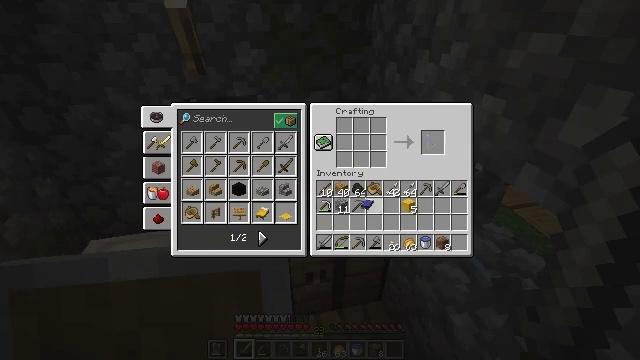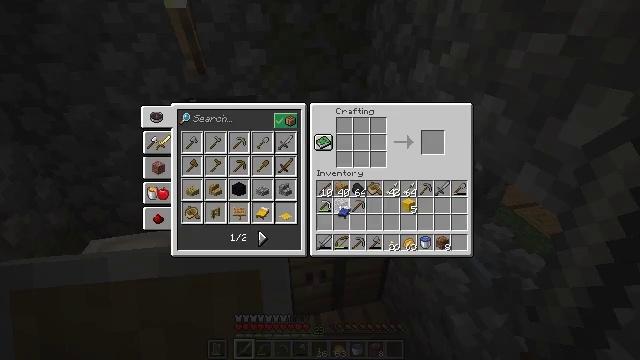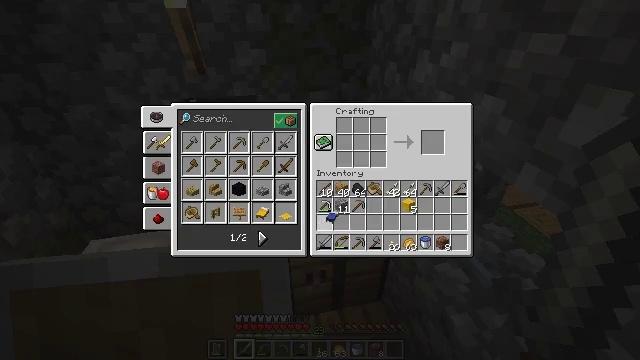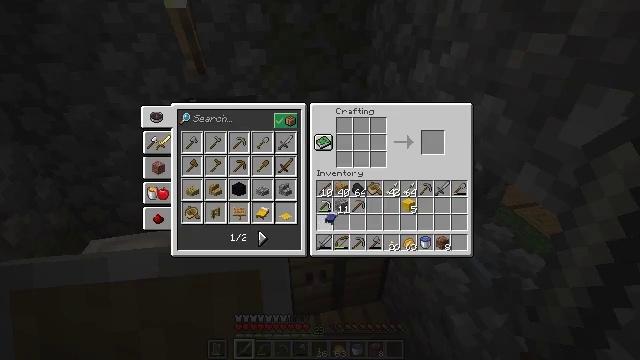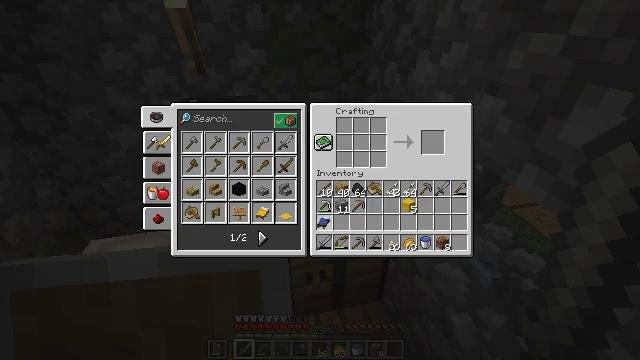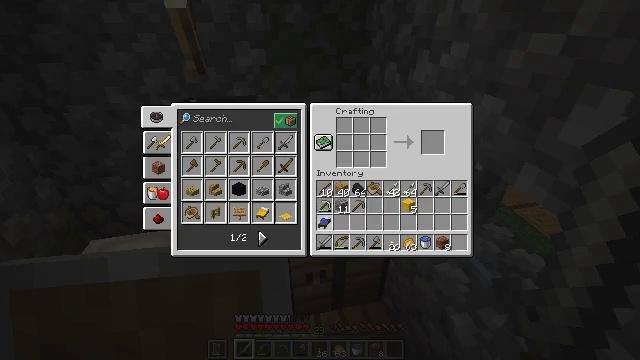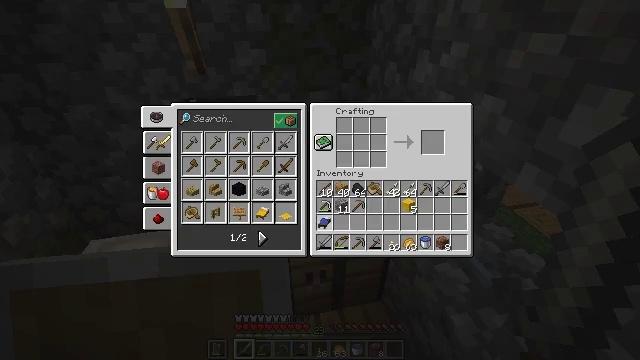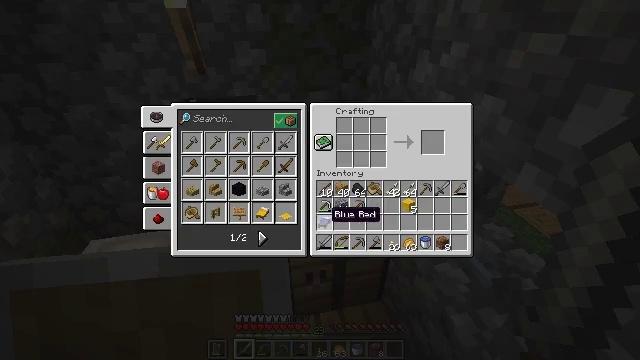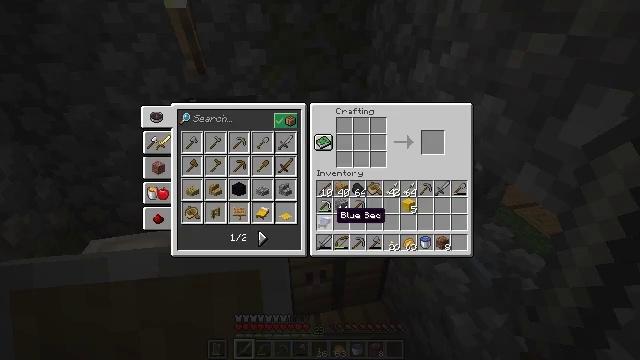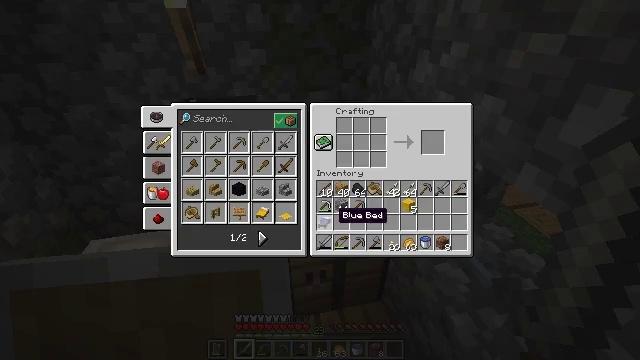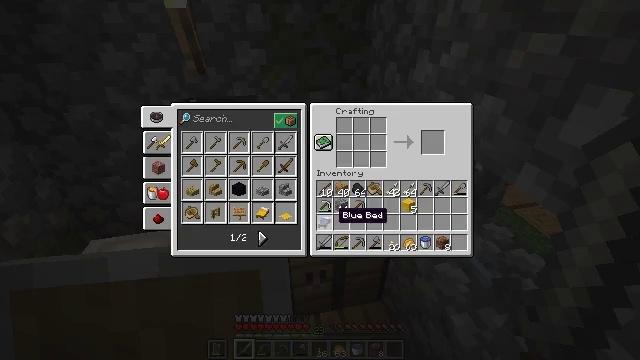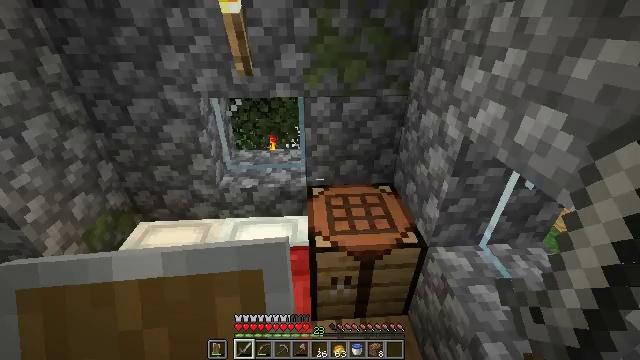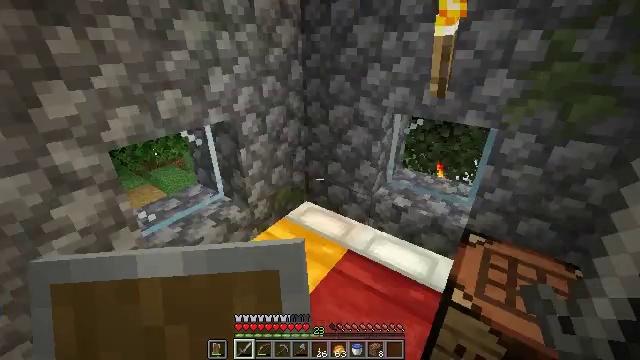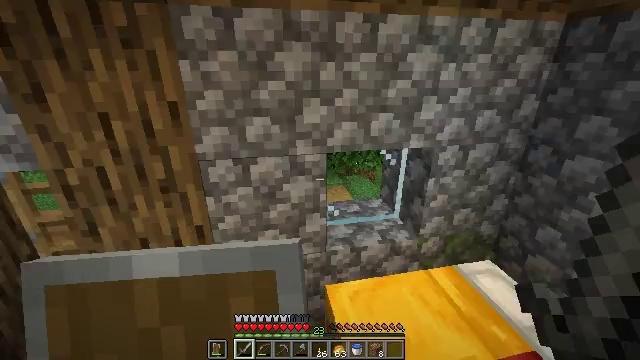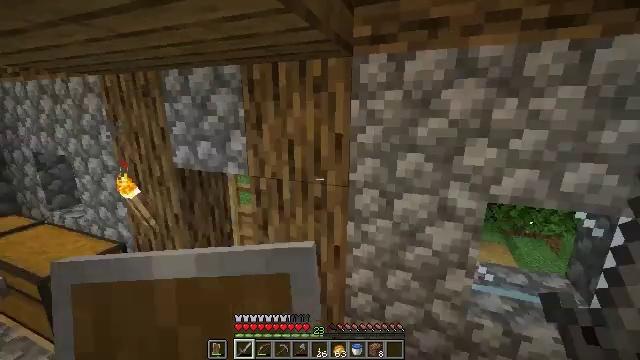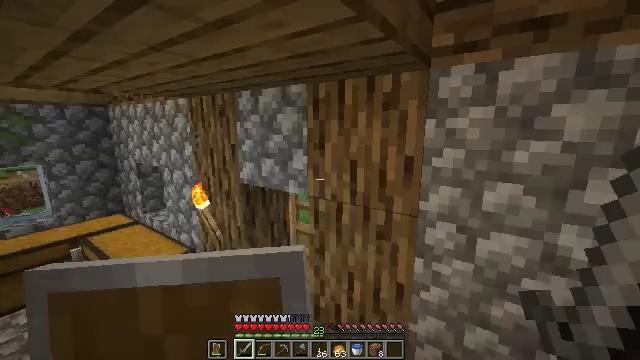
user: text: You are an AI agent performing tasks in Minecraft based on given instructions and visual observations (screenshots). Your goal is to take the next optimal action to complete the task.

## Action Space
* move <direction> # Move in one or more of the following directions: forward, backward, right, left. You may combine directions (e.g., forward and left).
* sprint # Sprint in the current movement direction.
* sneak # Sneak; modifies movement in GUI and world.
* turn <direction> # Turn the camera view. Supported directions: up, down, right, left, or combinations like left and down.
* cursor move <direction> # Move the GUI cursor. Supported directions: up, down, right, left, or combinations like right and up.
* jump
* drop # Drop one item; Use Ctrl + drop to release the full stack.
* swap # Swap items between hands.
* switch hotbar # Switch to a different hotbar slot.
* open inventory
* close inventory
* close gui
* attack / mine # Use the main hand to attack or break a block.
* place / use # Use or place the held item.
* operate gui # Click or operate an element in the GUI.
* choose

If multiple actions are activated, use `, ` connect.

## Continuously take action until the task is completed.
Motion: motion action
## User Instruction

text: craft item yellow banner
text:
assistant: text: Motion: turn left and down
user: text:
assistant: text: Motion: turn left
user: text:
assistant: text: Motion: no_op
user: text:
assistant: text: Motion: turn left
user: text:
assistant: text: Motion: attack / mine
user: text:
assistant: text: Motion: attack / mine
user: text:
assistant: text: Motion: no_op
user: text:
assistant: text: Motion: no_op
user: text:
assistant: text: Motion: no_op
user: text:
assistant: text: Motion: no_op
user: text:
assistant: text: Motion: turn left
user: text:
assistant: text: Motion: turn left and up
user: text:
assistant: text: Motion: turn left and up
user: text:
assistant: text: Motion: move forward, turn left and up
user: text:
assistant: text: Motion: move forward, turn left and up
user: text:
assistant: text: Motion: move forward and move left, turn left and up
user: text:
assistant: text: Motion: move forward and move left
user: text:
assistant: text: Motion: move forward and move left
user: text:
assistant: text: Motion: move forward and move left, turn left and down
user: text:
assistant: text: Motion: move forward and move left, turn left and down
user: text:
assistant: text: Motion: move forward and move left, turn left and down
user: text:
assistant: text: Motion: move forward and move left
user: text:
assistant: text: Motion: move forward and move left, turn right
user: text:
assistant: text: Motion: move forward and move left, turn right and up
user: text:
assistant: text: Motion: move forward and move left, turn right and up
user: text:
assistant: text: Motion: move forward, turn right and up
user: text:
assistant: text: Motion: move forward, turn right
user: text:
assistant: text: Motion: move forward, use / place
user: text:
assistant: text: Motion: use / place
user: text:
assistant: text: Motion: no_op